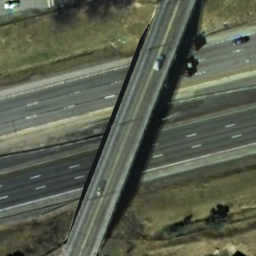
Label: overpass